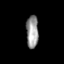
Tissue: skin
Cell type: Epithelial cells
Senescence score: 0.2757
Nuclear area (px): 390
Mean DAPI intensity: 151.572